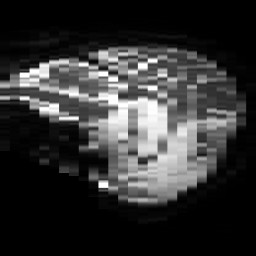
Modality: ADC
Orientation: sagittal
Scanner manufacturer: philips
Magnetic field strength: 3 T
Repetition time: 4.146 s
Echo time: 0.06134 s